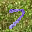
Label: 7